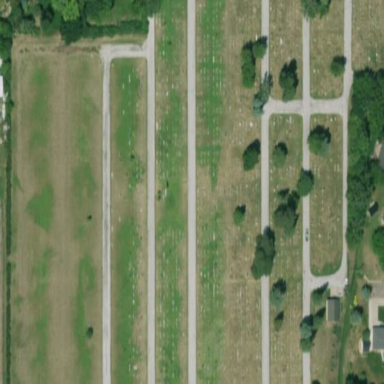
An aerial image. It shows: Cemetery.